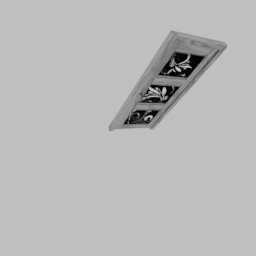
Label: architecture